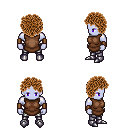
a pixel art fantasy rpg character, male body template, dark elf, purple skin, brown tunic, metal pants, brown curly afro hairstyle, leather bracers, metal boots, four views (front, back, left, right), 2x2 character sprite sheet, small pixel art, hard edges, no anti-aliasing